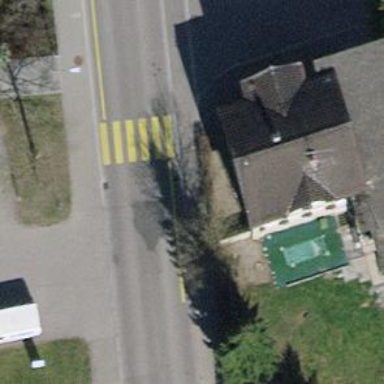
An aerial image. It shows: Uncontrolled crossing on the road.